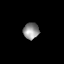
Tissue: lung
Cell type: Others
Senescence score: 0.2358
Nuclear area (px): 251
Mean DAPI intensity: 144.211